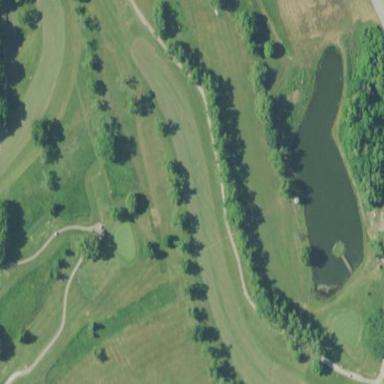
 with lush green grass covering the ground."